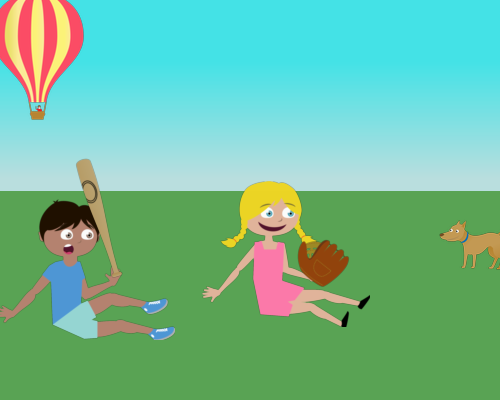
in upper left there is a hot air balloon and below it there is a sitting boy with a baseball bat and to the right there is a sitting happy girl wearing a baseball glove and a small dog in front of her